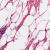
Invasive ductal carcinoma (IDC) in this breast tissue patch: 0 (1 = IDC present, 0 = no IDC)